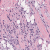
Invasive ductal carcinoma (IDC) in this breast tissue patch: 1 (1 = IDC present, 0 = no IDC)